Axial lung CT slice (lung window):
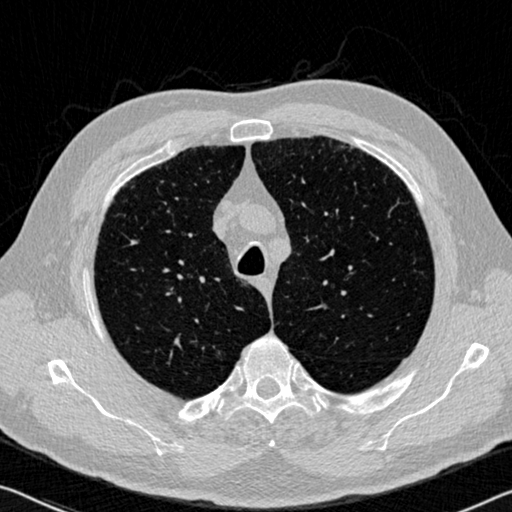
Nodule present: no